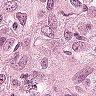
Metastatic tissue present: yes